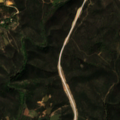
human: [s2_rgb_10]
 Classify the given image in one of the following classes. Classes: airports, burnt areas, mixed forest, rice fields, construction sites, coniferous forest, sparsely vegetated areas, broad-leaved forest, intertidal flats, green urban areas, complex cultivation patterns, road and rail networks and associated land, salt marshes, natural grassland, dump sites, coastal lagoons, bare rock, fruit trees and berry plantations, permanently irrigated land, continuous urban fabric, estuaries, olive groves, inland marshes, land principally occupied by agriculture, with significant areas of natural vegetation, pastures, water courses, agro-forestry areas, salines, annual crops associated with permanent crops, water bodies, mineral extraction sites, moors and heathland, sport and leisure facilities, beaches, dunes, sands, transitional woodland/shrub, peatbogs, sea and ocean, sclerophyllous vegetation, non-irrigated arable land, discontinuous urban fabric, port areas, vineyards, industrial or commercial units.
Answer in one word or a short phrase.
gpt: complex cultivation patterns, land principally occupied by agriculture, with significant areas of natural vegetation, sclerophyllous vegetation, transitional woodland/shrub